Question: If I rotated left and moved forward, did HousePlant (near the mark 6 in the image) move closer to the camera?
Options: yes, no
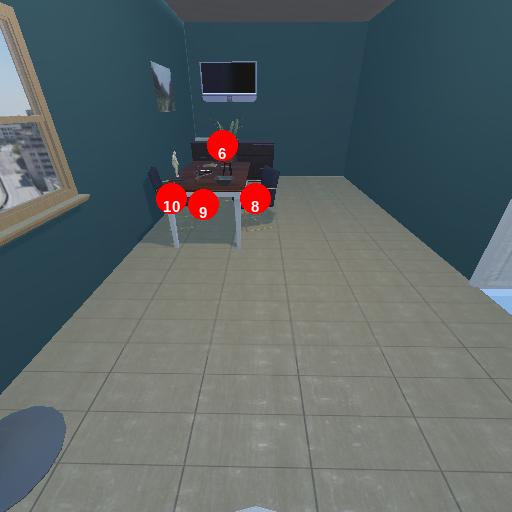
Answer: yes